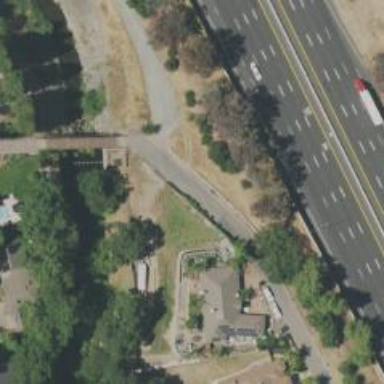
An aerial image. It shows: Residential road with bridge.